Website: bh-photo
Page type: address-validator
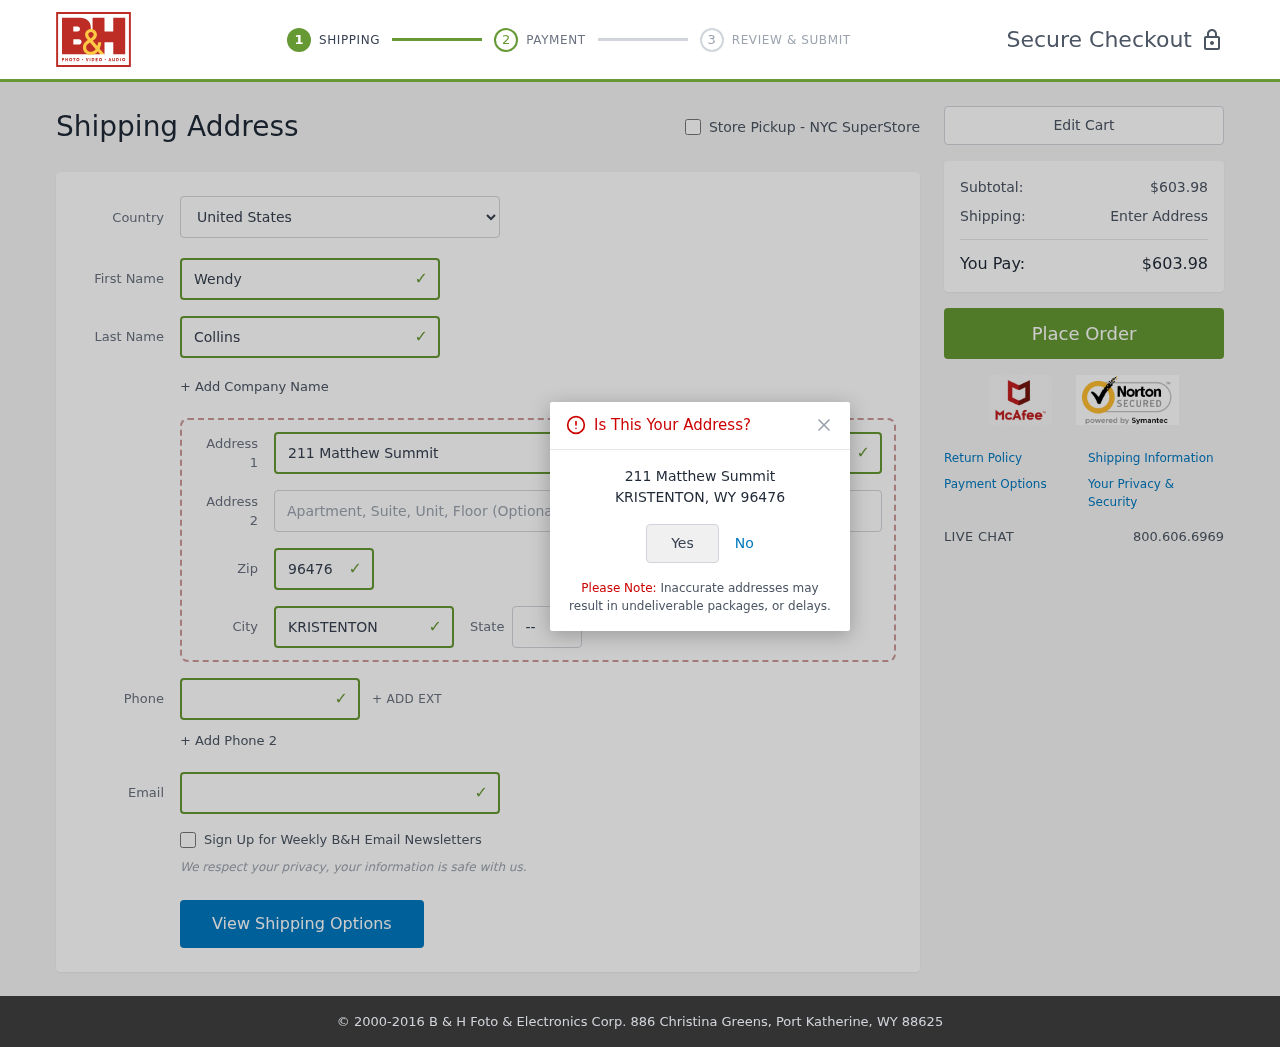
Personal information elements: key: PII_CITY
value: Kristenton
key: PII_COUNTRY
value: United States
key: PII_EMAIL
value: wendy_collins@gmail.com
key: PII_FIRSTNAME
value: Wendy
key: PII_LASTNAME
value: Collins
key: PII_PHONE
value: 2317685218
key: PII_POSTCODE
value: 96476
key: PII_STATE_ABBR
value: WY
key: PII_STREET
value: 211 Matthew Summit
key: PII_CITY_CONFIRM
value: KRISTENTON
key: PII_POSTCODE_FULL
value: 96476
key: PII_POSTCODE_NUMERIC
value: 96476
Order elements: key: ORDER_SUBTOTAL
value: $603.98
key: ORDER_TOTAL
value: $603.98